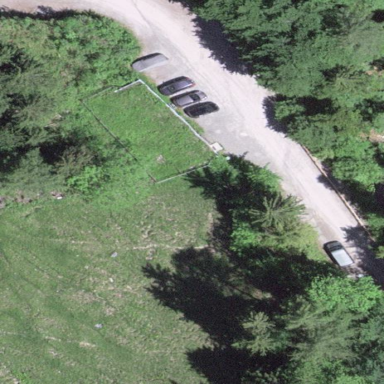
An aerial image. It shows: Parking area with surface.